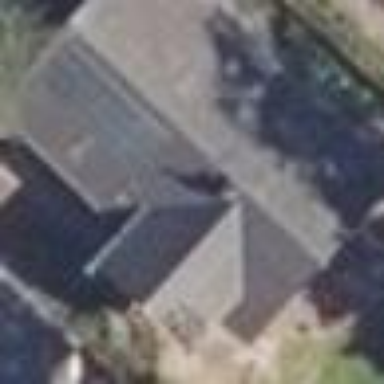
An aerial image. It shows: Simple house.